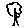
Label: tree